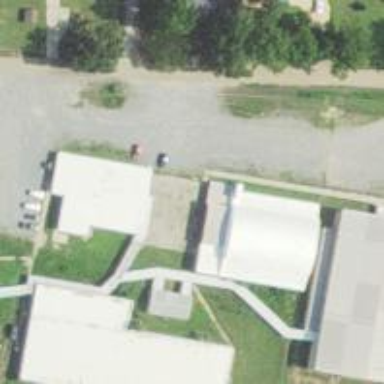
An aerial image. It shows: School.